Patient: sex F, age 80
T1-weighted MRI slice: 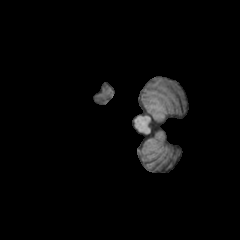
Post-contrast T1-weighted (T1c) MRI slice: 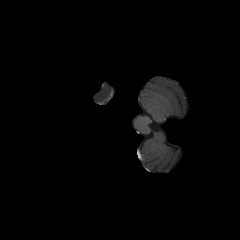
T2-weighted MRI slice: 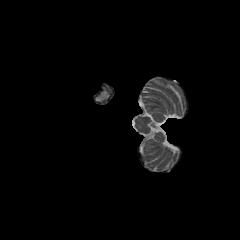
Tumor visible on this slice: no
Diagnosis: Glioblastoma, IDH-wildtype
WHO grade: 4